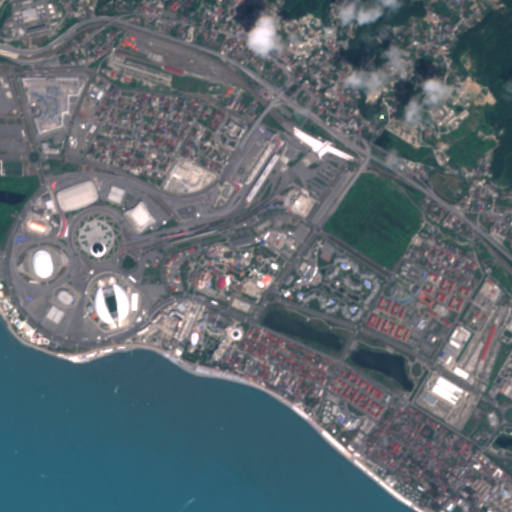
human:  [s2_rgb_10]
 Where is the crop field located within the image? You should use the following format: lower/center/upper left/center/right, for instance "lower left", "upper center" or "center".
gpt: The crop field is located in the upper right of the image.
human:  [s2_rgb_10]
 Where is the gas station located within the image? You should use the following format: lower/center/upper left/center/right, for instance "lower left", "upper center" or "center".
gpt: The gas station is located in the lower right of the image.
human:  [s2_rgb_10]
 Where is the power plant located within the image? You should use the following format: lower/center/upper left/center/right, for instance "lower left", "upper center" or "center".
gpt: The power plant is located in the upper left of the image.
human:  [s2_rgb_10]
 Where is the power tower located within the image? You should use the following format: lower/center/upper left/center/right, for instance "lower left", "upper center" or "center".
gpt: The power tower is located in the upper left of the image.
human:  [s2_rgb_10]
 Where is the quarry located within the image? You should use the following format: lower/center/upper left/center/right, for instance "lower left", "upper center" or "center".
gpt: The quarry is located in the upper right of the image.
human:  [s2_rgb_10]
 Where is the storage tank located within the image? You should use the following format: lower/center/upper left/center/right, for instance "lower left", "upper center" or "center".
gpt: The storage tank is located in the lower right of the image.
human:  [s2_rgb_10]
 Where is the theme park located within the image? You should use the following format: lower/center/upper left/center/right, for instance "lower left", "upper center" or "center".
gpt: The theme park is located in the center of the image.
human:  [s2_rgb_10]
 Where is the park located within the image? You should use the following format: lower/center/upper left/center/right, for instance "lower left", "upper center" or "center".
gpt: There is no park in the image.